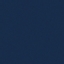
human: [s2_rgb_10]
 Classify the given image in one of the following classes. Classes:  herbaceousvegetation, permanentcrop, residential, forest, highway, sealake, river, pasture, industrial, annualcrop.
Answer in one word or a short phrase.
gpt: SeaLake